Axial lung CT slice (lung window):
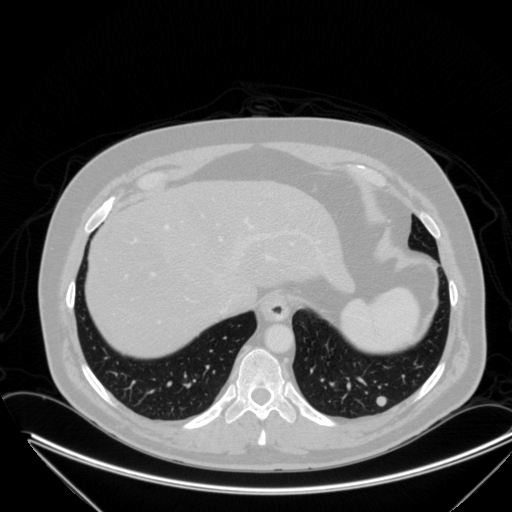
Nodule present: yes
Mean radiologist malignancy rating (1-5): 3.5